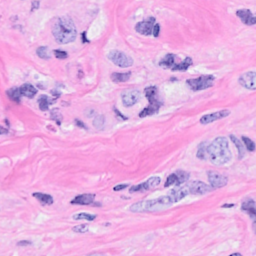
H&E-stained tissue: Breast